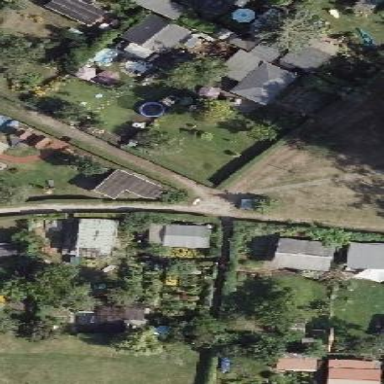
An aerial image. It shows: Plot within allotments.